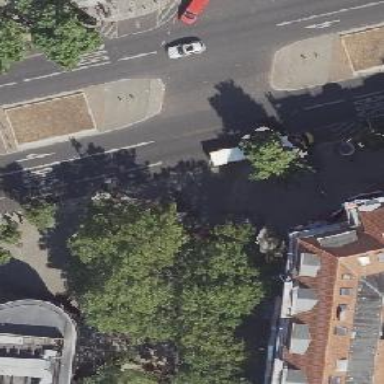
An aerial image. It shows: Unmarked crossing on footway.